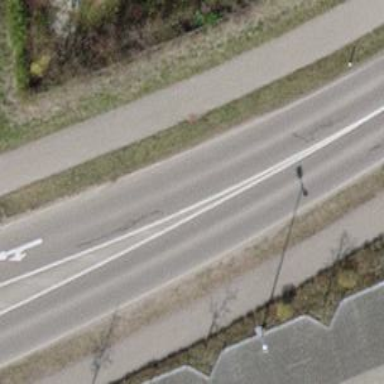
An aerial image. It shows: Secondary road with separate asphalt sidewalks and cycleway.